Field crop: tomato
Growth stage: 1
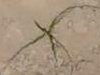
Species: cyperus